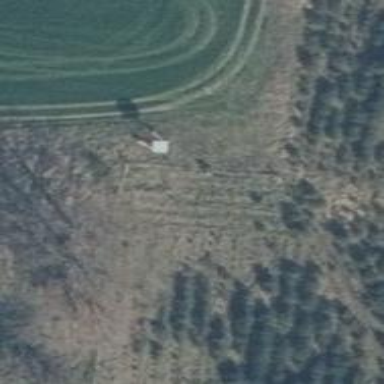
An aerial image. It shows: Hunting stand.